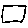
Label: square